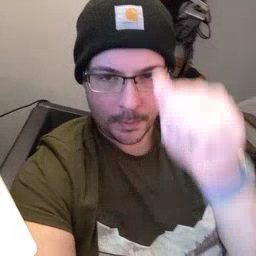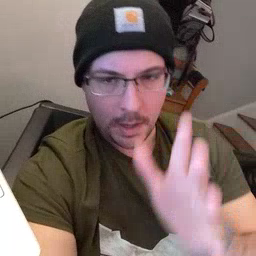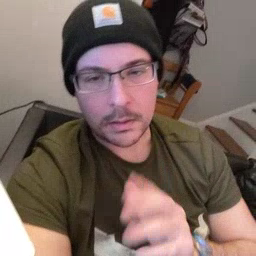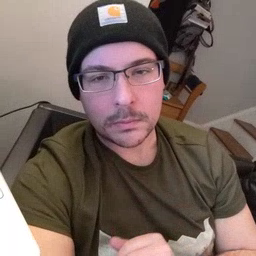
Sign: man